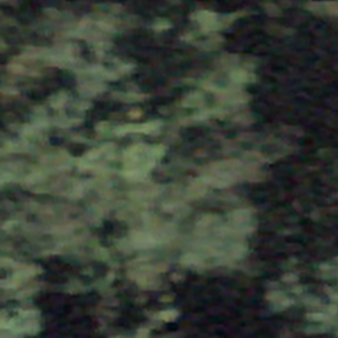
Label: other